Question: I have the following program which I with the help of someother on stackoverflow wrote to understand cachelines and CPU caches.I have the result of the calculation posted below.
'''
1 450.0 440.0
2 420.0 230.0
4 400.0 110.0
8 390.0 60.0
16 380.0 30.0
32 320.0 10.0
64 180.0 10.0
128 60.0 0.0
256 40.0 10.0
512 10.0 0.0
1024 10.0 0.0
'''
I have plotted a graph using gnuplot which is posted below.

I have the following questions.
1. is my timing calculation in milliseconds correct ? 440ms seems to be a lot of time?
2. From the graph cache_access_1 (redline) can we conclude that the size of cache line is 32 bits (and not 64-bits?)
3. Between the for loops in the code is it a good idea to clear the cache? If yes how do I do that programmatically?
4. As you can see I have some 0.0 values in the result above.? What does this indicate? is the granularity of measurement too coarse?
Kindly reply.
'''
#include <stdio.h>
#include <sys/time.h>
#include <time.h>
#include <unistd.h>
#include <stdlib.h>
#define MAX_SIZE (512*1024*1024)
int main()
{
clock_t start, end;
double cpu_time;
int i = 0;
int k = 0;
int count = 0;
/*
* MAX_SIZE array is too big for stack.This is an unfortunate rough edge of the way the stack works.
* It lives in a fixed-size buffer, set by the program executable's configuration according to the
* operating system, but its actual size is seldom checked against the available space.
*/
/*int arr[MAX_SIZE];*/
int *arr = (int*)malloc(MAX_SIZE * sizeof(int));
/*cpu clock ticks count start*/
for(k = 0; k < 3; k++)
{
start = clock();
count = 0;
for (i = 0; i < MAX_SIZE; i++)
{
arr[i] += 3;
/*count++;*/
}
/*cpu clock ticks count stop*/
end = clock();
cpu_time = ((double) (end - start)) / CLOCKS_PER_SEC;
printf("cpu time for loop 1 (k : %4d) %.1f ms.
",k,(cpu_time*1000));
}
printf("
");
for (k = 1 ; k <= 1024 ; k <<= 1)
{
/*cpu clock ticks count start*/
start = clock();
count = 0;
for (i = 0; i < MAX_SIZE; i += k)
{
/*count++;*/
arr[i] += 3;
}
/*cpu clock ticks count stop*/
end = clock();
cpu_time = ((double) (end - start)) / CLOCKS_PER_SEC;
printf("cpu time for loop 2 (k : %4d) %.1f ms.
",k,(cpu_time*1000));
}
printf("
");
/* Third loop, performing the same operations as loop 2,
but only touching 16KB of memory
*/
for (k = 1 ; k <= 1024 ; k <<= 1)
{
/*cpu clock ticks count start*/
start = clock();
count = 0;
for (i = 0; i < MAX_SIZE; i += k)
{
count++;
arr[i & 0xfff] += 3;
}
/*cpu clock ticks count stop*/
end = clock();
cpu_time = ((double) (end - start)) / CLOCKS_PER_SEC;
printf("cpu time for loop 3 (k : %4d) %.1f ms.
",k,(cpu_time*1000));
}
return 0;
}
'''
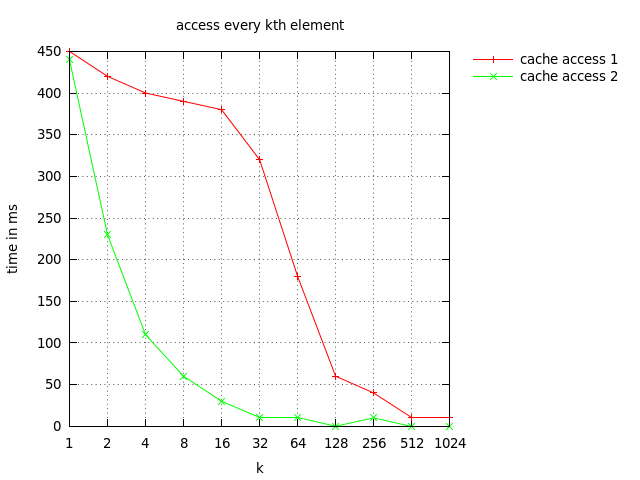
Answer: Since you are on Linux, I'll answer from that perspective. I will also write with an Intel (i.e., x86-64) architecture in mind.
1. 440 ms is probably accurate. A better way to look at the results would be time per element or access. Note that increasing your k reduces the number of elements accessed. Now, cache access 2 shows a fairly steady result of 0.9ns / access. This time is roughly comparable to 1 - 3 cycles per access (depending on CPU's clock rate). So sizes 1 - 16 (maybe 32) are accurate.
2. No (although I will first assume you mean 32 versus 64 byte). You should ask yourself, what does "cache line size" look like? If you access smaller than the cache line, then you will miss and subsequently hit one or more times. If you are greater than or equal to the cache line size, every access will miss. At k=32 and above, the access time for access 1 is relatively constant at 20ns per access. At k=1-16, overall access time is constant, suggesting that there are approximately the same number of cache misses. So I would conclude that the cache line size is 64 bytes.
3. Yes, at least for the last loop that is only storing ~16KB. How? Either touch a lot of other data, like another GB array. Or call an instruction like x86's WBINVD, which writes to memory and then invalidates all cache contents; however, it requires you to be in kernel-mode.
4. As you noted, beyond size 32, the times hover around 10ms, which is showing your timing granularity. You need to either increase the time required (so that a 10ms granularity is sufficient) or switch to a different timing mechanism, which is what the comments are debating. I'm a fan of using the instruction rdtsc (read timestamp counter (i.e., cycle count)), but this can be even more problematic than the suggestions above. Switching your code to rdtsc basically required switching clock, clock_t, and CLOCKS_PER_SEC. However, you could still face clock drift if your thread migrates, but this is a fun test so I wouldn't concern myself with this issue.
More caveats: the trouble with consistent strides (like powers of 2) is that the processor likes to hide the cache miss penalty by prefetching. You can disable the prefetcher on many machines in the BIOS (see <URL>.
Page faults may also be impacting your results. You are allocating 500M ints or about 2GB of storage. Loop 1 tries to touch the memory so that the OS will allocate pages, but if you don't have this much available memory (not just total, as the OS, etc takes up some space) then your results will be skewed. Furthermore, the OS may start reclaiming some of the space so that you will always be page faulting on some of your accesses.
Related to the previous, the TLB is also going to have some impact on the results. The hardware keeps a small cache of mappings from virtual to physical address in a translation lookaside buffer (TLB). Each page of memory (4KB on Intel) needs a TLB entry. So your experiment is going to need 2GB / 4KB => ~500,000 entries. Most TLBs hold less than 1000 entries, so the measurements are also skewed by this miss. Fortunately, it is only once every 4KB or 1024 ints. It is possible that malloc is allocating "large" or "huge" pages for you, for more details - <URL>.
Another experiment would be to repeat the third loop, but change the mask that you are using, so that you can observe the size of each cache level (L1, L2, maybe L3, rarely L4). You may also find that different cache levels use different cacheline sizes.